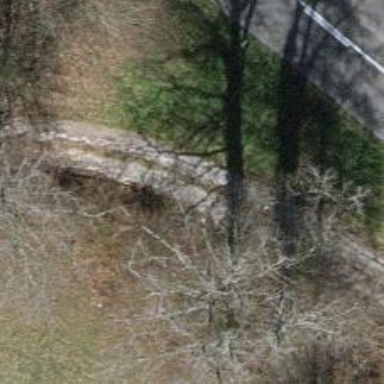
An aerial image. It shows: Track road with grade3 tracktype.